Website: bh-photo
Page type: billing-address
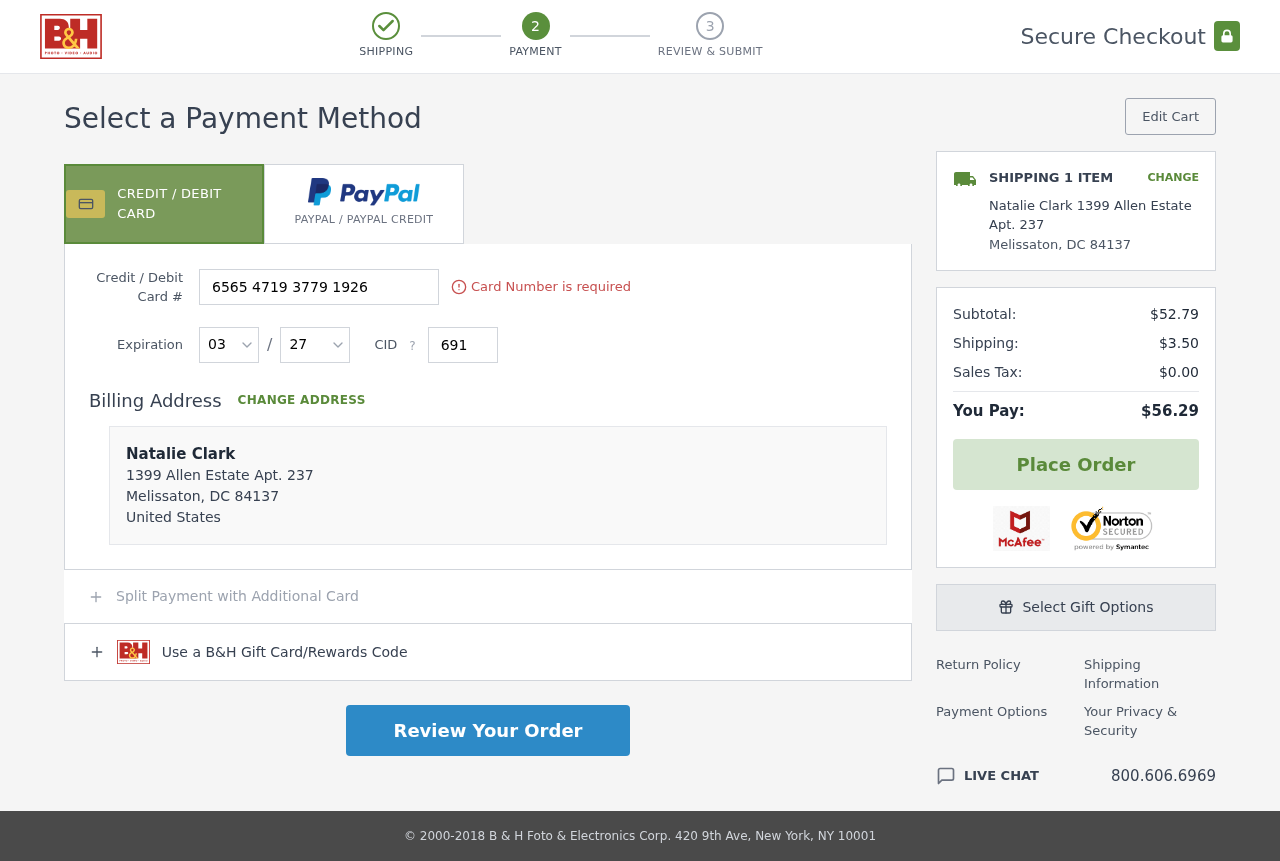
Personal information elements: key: PII_CARD_CVV
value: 691
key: PII_CARD_EXPIRY_MONTH
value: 03
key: PII_CARD_EXPIRY_YEAR
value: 27
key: PII_CARD_NUMBER
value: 6565 4719 3779 1926
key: PII_CITY
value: Melissaton
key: PII_COUNTRY
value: United States
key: PII_FULLNAME
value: Natalie Clark
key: PII_FULLNAME2
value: Natalie Clark
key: PII_POSTCODE
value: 84137
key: PII_STATE_ABBR
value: DC
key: PII_STREET
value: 1399 Allen Estate Apt. 237
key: PII_STATE
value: DC
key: PII_POSTCODE_FULL
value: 84137
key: PII_POSTCODE_NUMERIC
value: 84137
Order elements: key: ORDER_NUM_ITEMS
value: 1
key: ORDER_SUBTOTAL
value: $52.79
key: ORDER_SHIPPING_COST
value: $3.50
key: ORDER_TAX
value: $0.00
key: ORDER_TOTAL
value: $56.29